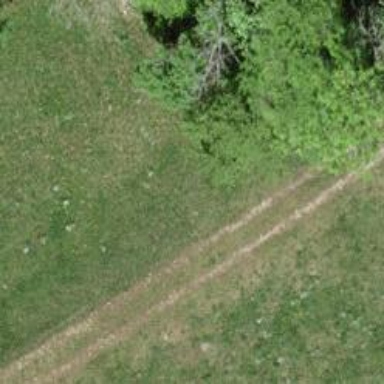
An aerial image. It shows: Path with excellent trail visibility on the ground.